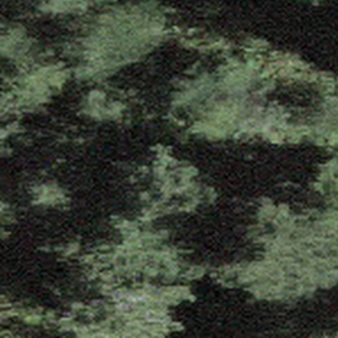
Label: other